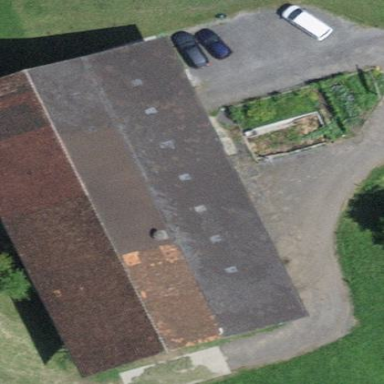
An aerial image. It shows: Stable.